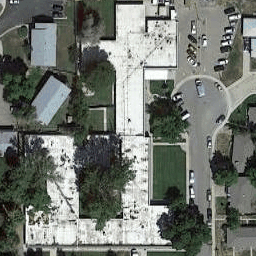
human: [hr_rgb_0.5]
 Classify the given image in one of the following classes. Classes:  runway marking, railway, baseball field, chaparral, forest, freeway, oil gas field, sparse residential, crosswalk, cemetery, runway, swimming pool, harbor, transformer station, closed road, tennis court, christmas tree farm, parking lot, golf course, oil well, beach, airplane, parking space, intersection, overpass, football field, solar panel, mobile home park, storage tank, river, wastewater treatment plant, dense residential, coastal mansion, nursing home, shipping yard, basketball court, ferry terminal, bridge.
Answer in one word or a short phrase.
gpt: nursing home